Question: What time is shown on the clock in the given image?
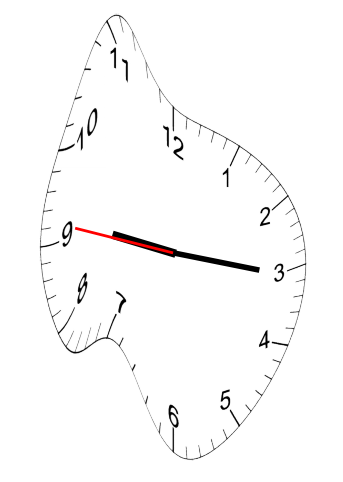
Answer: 09:15:46